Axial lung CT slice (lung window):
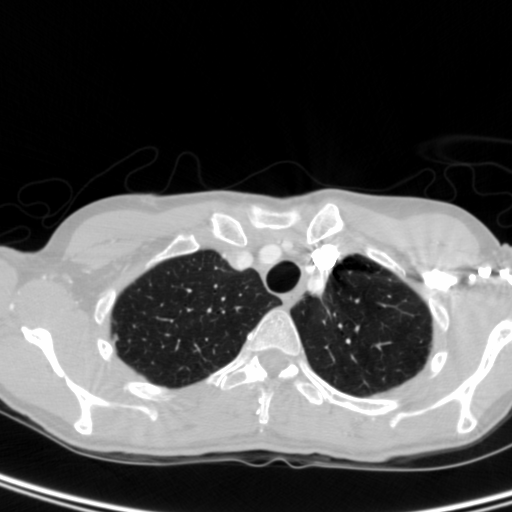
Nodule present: no